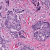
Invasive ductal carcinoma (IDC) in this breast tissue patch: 1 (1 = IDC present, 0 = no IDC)